Question: I am trying to save some Website Links into a Database table and then print them to screen with PHP.
The part I need help with is that some of the Link records will act as 'parent' records and then 'child' records will be under it;s parent.
The goal is to generate something like the image below but pulling the link records from a MySQL Database with PHP.
I am not sure how best to structure the database for this. AS a start I have added a column called 'parent' in which I figured that each link record could have the 'ID' of the 'Parent' record.
A Parent record will act as a Folder/Directory.

My Databse structure as of right now...
'''
id
title
description
url
permission
notes
active
sort_order
parent (will have the ID number of the parent folder/link of this link)
'''
Based on this, how could I pull the records with PHP and make sure that the links stay under the parent link records like in the image?
Does my Database need to be changed to do this?
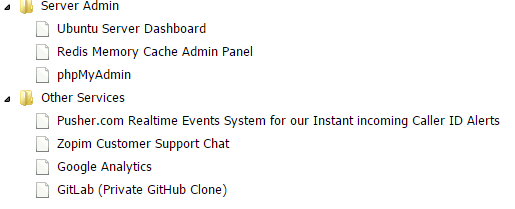
Answer: Actually, you database is perfect, you'll only have to work on how retrieve those informations in PHP.
I can give you a little hint, you'll have to use a recursive function, like this one :
'''
function arrayLinks($parent) {
// Your SQL query for retrieving all links with $parent
$query = query("SELECT * FROM link WHERE parent = ".$parent);
// For each row, just return another arrayLinks function
$arrayLinks = array();
foreach($query as $row) {
$arrayLinks[] = array(
'row' => $row,
'child' => arrayLinks($row['id'])
);
}
return $arrayLinks;
}
$arrayLinks = arrayLinks(0);
'''
This will give you an array like this one :
'''
[{
row: {
id: 1,
title: 'Link 1'
},
child: [{
row: {
id: 3,
title: 'Link 1-1'
},
child: []
}, {
row: {
id: 4,
title: 'Link 1-2'
}
}]
}, {
row: {
id: 2,
title: 'Link 2'
},
child: []
}]
'''
In this exemple, you have those links :
- - - -